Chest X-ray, PA view. Patient: 46 years old, sex M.
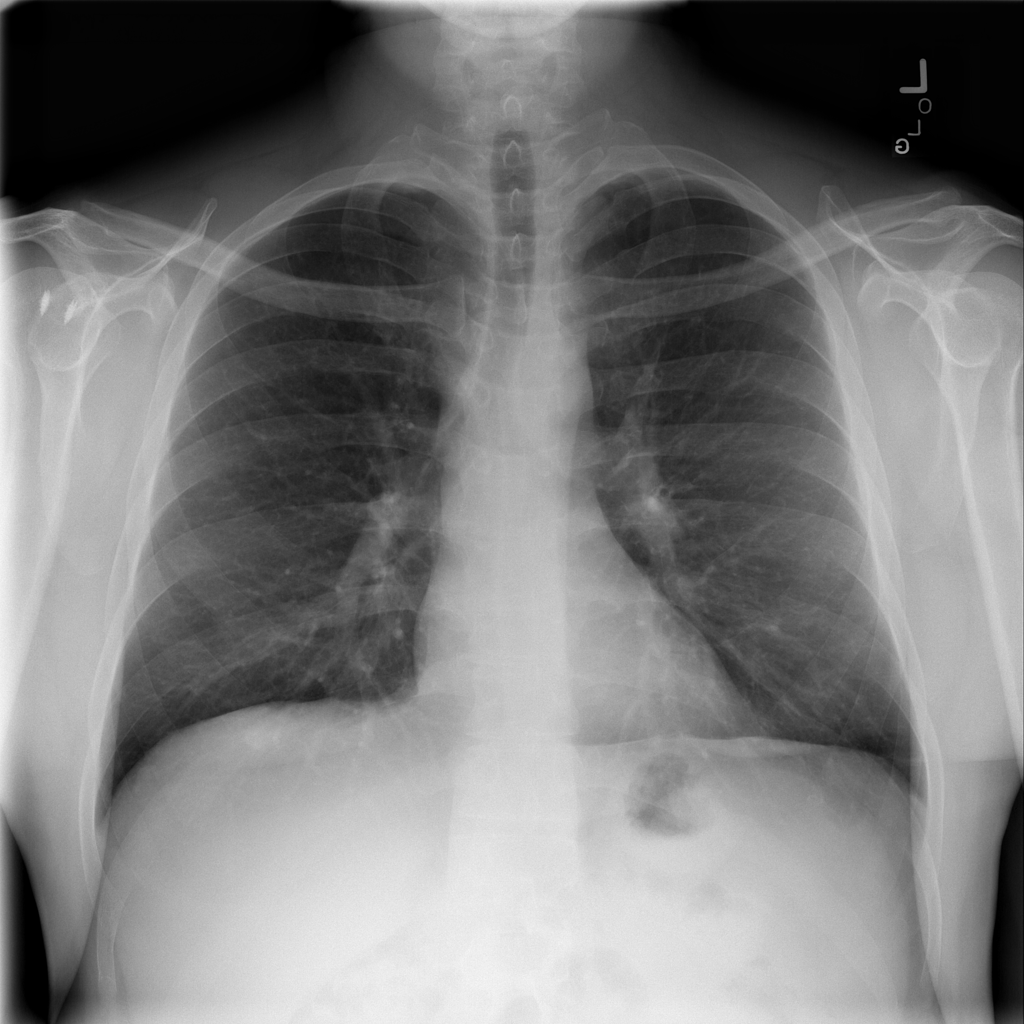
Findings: Nodule